Question: I've started using Twitter Bootstrap, and have implemented a responsive nav that changes to a foldable menu if viewed in on a mobile (or shrinking the browser windows width).

What I want is the menu items to be listed under each other left of the login form, instead of horisontal as it is now. Is there an easy way to do this with Twitter Bootstrap?
'''
<div class='navbar'>
<div class='navbar-inner'>
<div class='container-fluid'>
<button type="button" class="btn btn-navbar" data-toggle="collapse" data-target=".nav-collapse">
<span class="icon-bar"></span>
<span class="icon-bar"></span>
<span class="icon-bar"></span>
</button>
<a class='brand'>Test</a>
<ul class='nav nav-collapse collapse'>
<li><a>Item 1</a></li>
<li><a>Item 2</a></li>
<li><a>Item 2</a></li>
<li><a>Item 2</a></li>
</ul>
<ul class='nav nav-collapse collapse pull-right'>
<li class=""><form class="navbar-search">
<input type="text" class="span2" placeholder="Login">
<input type="text" class="span2" placeholder="Password">
<input type="submit" value="Login" class="btn"/>
</form></li>
</ul>
</div>
</div>
</div>
'''
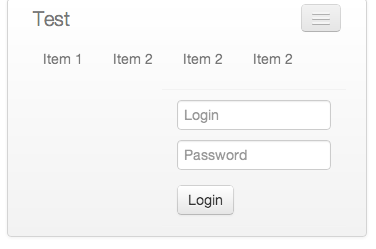
Answer: Since the 'LI''s are probably floated or defined as 'inline-block', you need to change their CSS rule to 'clear:both' or 'display:block' respectively. Then you need to float the entire menu to the left, and the login form to the right.
You can make those changes responding to the 'resize' event, using JQuery's 'css' method